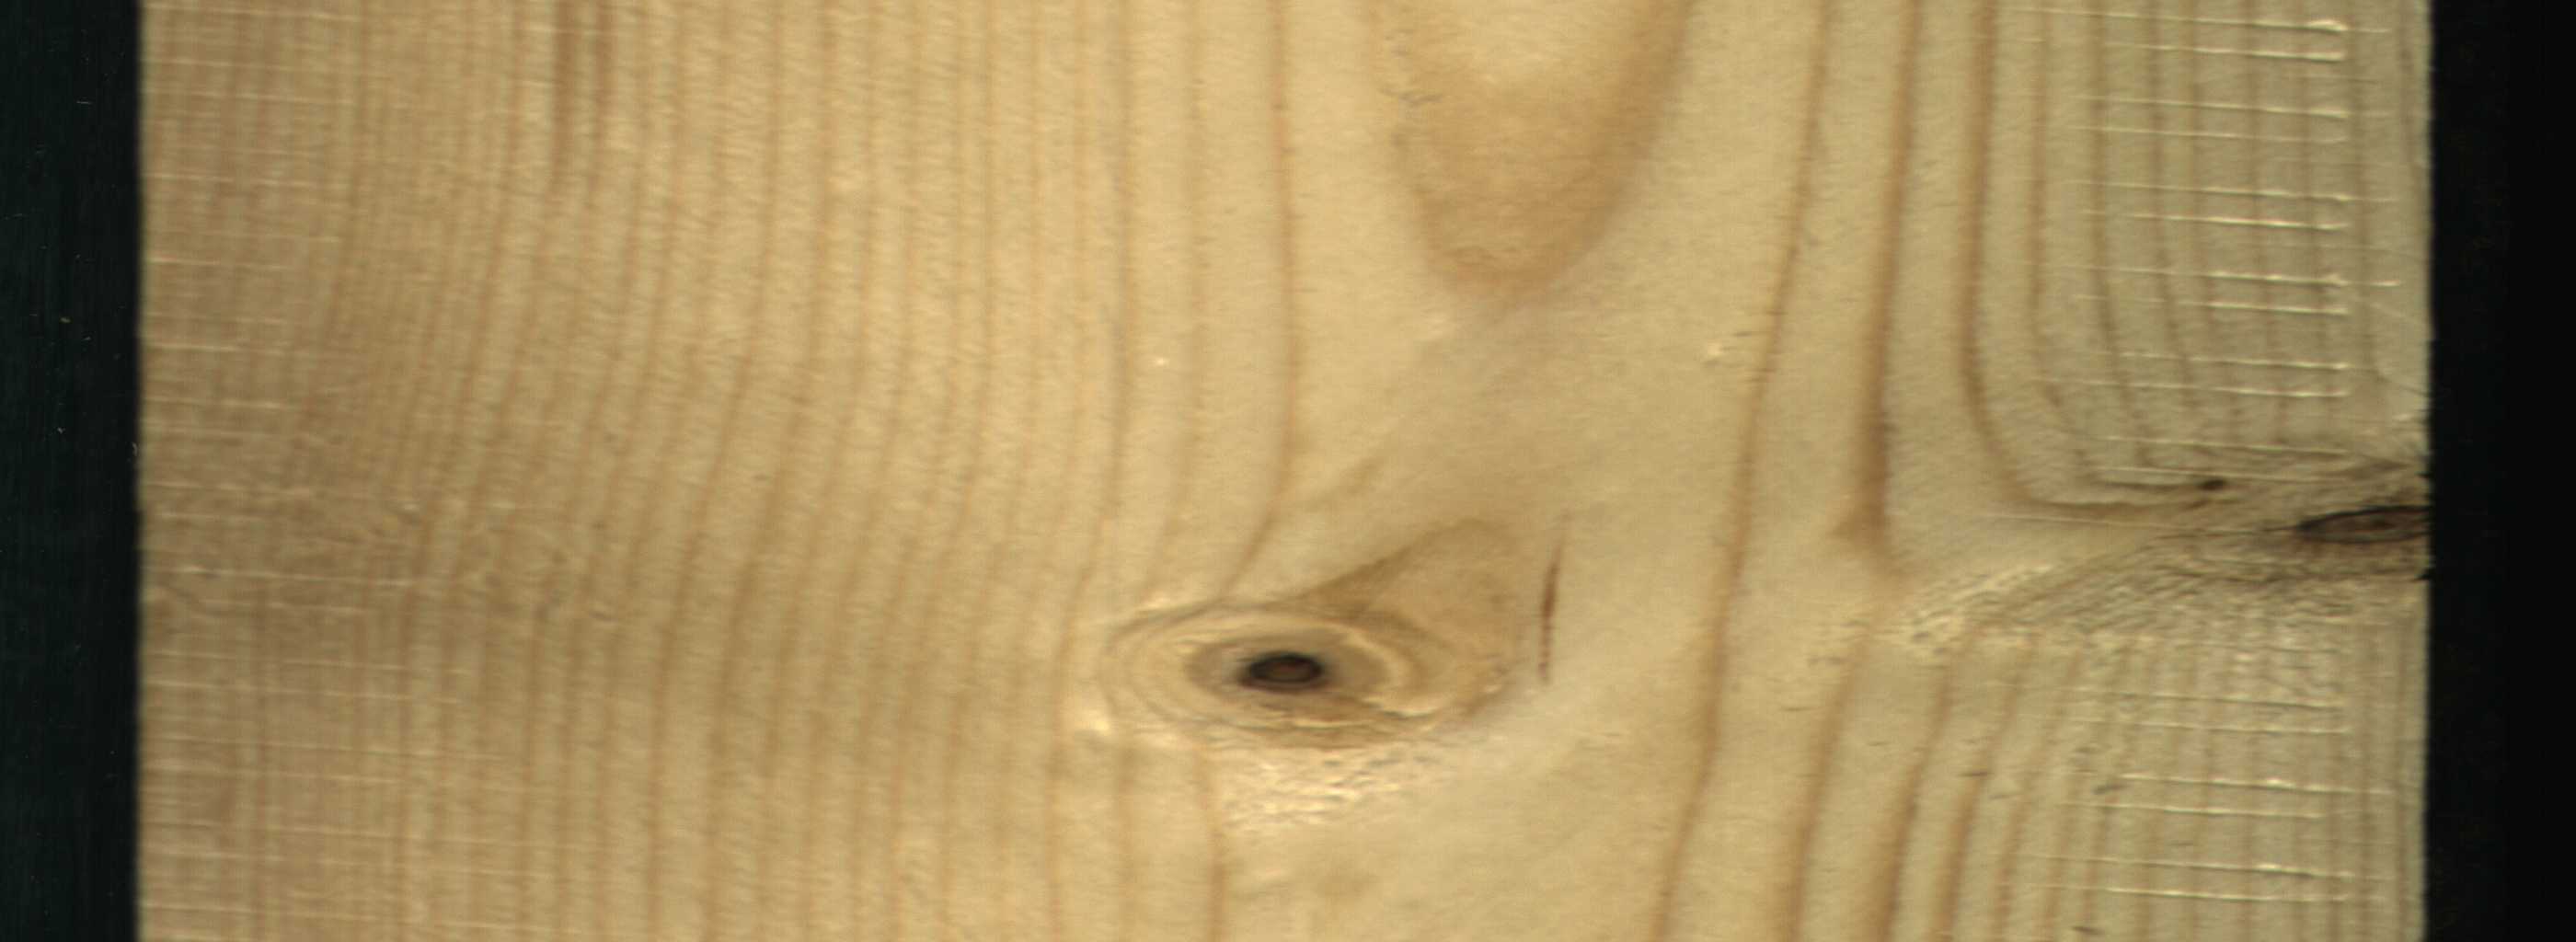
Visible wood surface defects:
resin
Dead_Knot
Dead_Knot